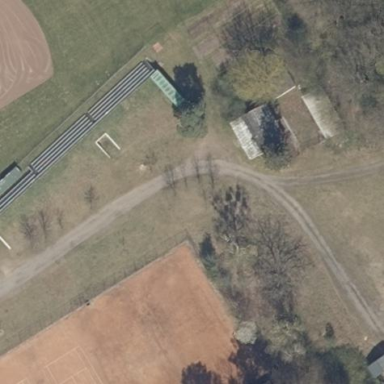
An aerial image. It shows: Tennis pitch with clay surface for leisure sports.